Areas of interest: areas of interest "Sport and cultural"
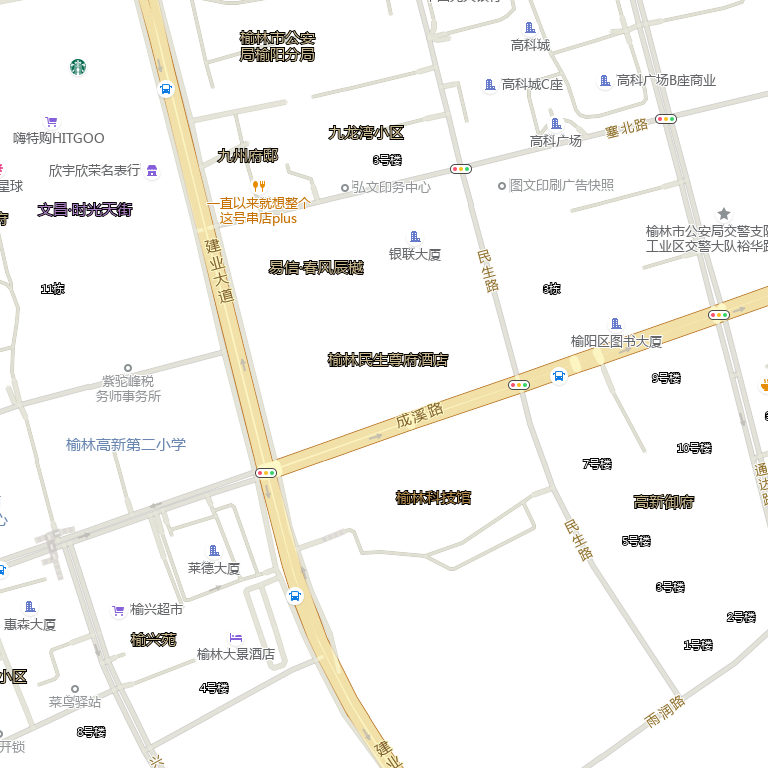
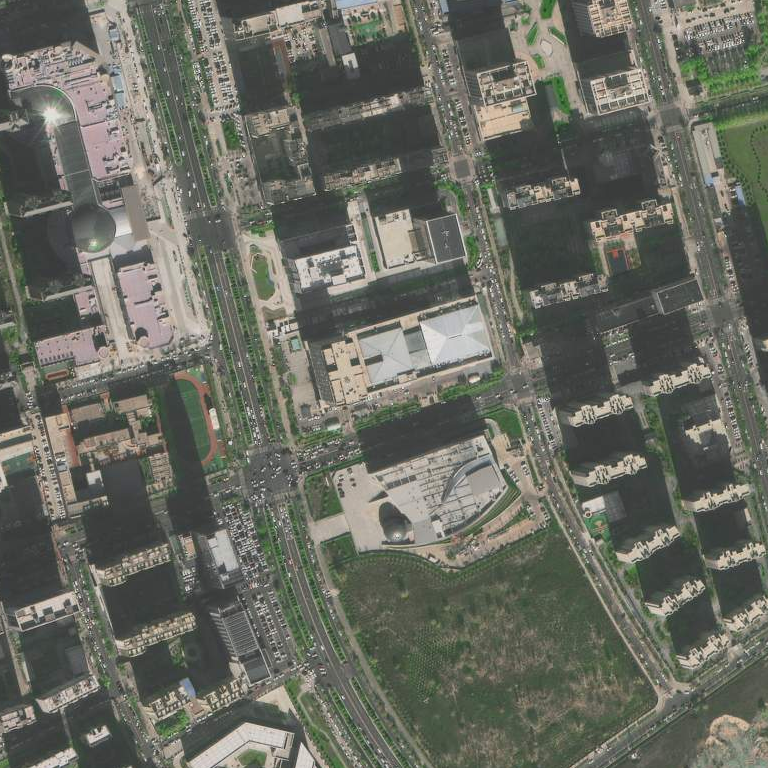